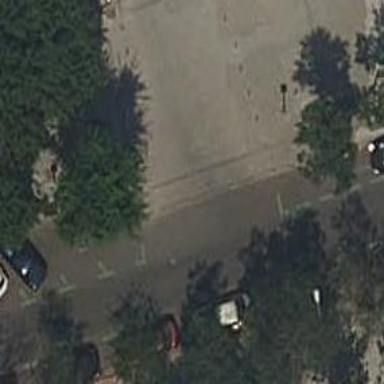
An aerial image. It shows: Concrete parking aisle as service road.